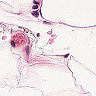
Metastatic tissue present: no